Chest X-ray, AP view. Patient: 11 years old, sex F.
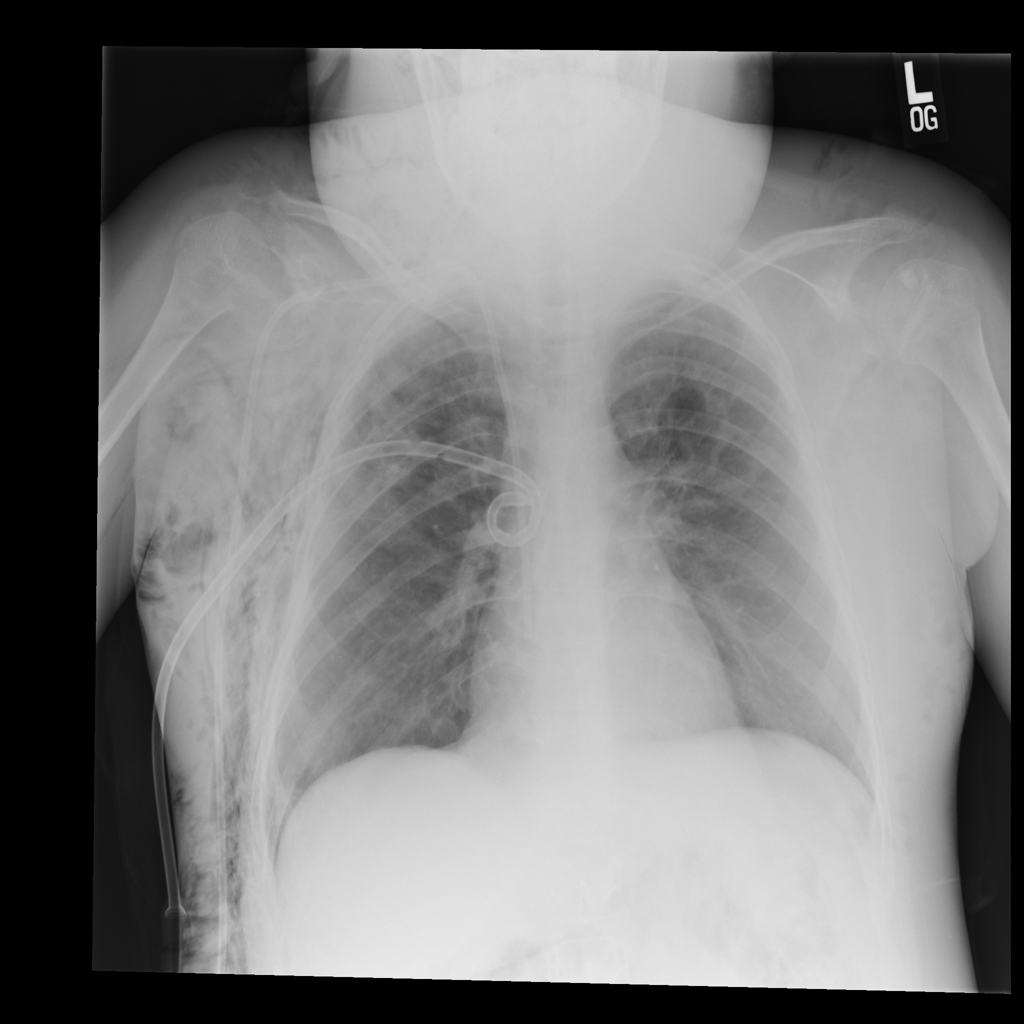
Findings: Emphysema, Pneumothorax